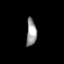
Tissue: prostate
Cell type: Fibroblasts
Senescence score: 0.7148
Nuclear area (px): 271
Mean DAPI intensity: 151.978